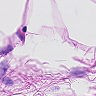
Metastatic tissue present: no